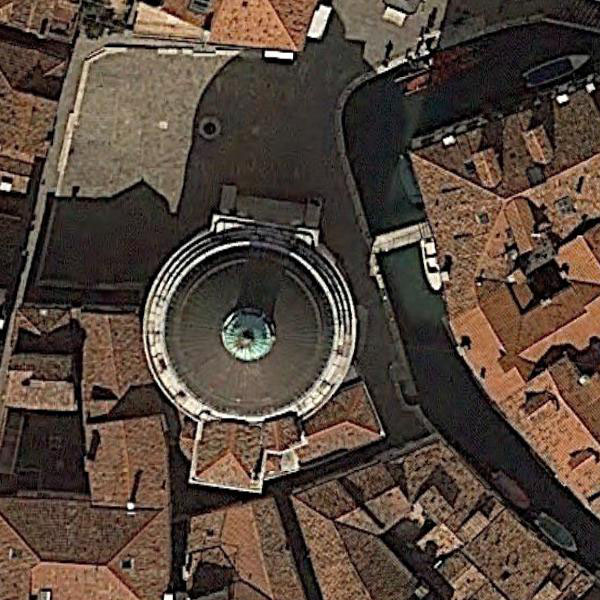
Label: Church